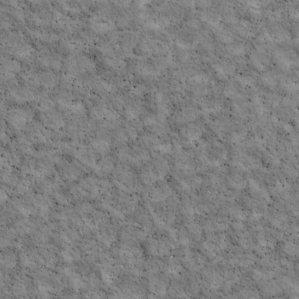
Label: non_frost